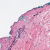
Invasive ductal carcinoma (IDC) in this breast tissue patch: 0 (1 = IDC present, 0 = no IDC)